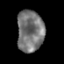
Tissue: prostate
Cell type: T cells
Senescence score: 0.3297
Nuclear area (px): 1084
Mean DAPI intensity: 118.185